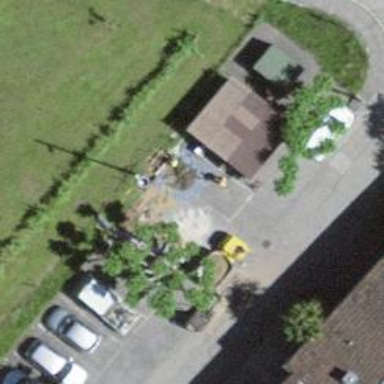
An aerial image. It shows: Charging station.